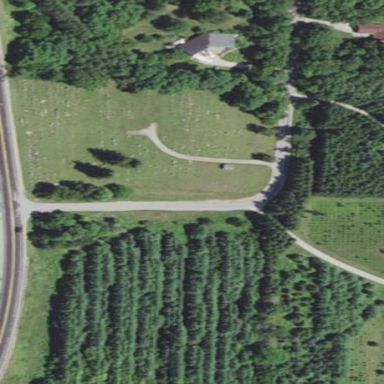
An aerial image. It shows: Graveyard area designated as cemetery.